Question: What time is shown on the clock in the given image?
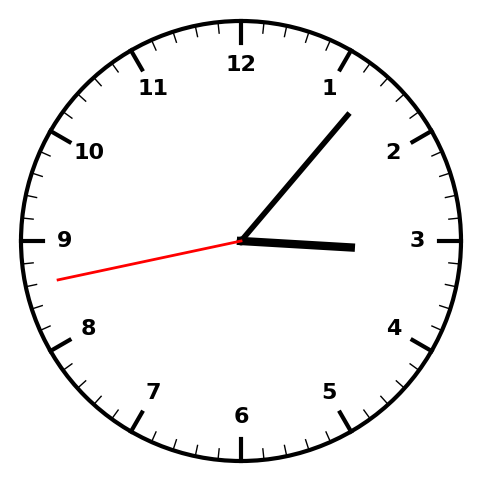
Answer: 03:06:43